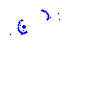
Particle: pion